Question:
'''
<div class="header">
<img src="logo.png" id="logo">
<div class="headerText">
<span>WYJATKOWA PIOSENKA NA URODZINY</span>
</div>
</div>
'''
I have a problem. I would like to justify the '<span>' to right.
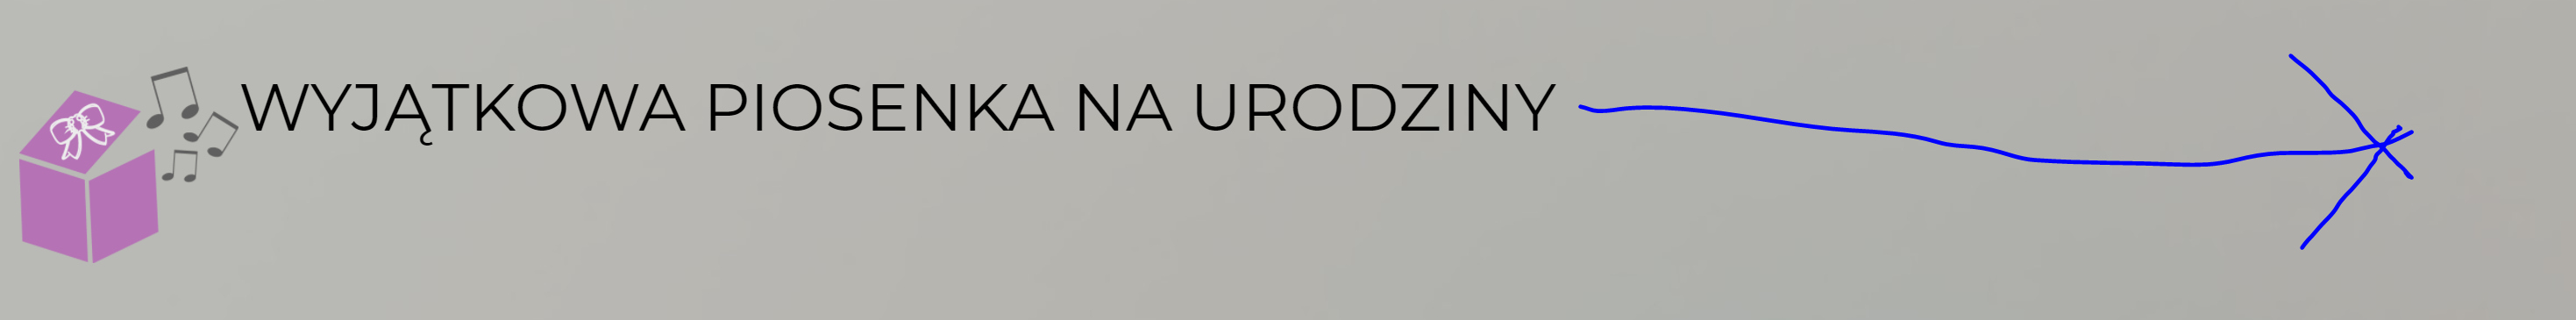
Answer: Here the problem with 'float:right' is that it creates a new line if the preceding sibling is a block element or the element itself has no space to fit in, like the text. But text can break to a newline if necessary.
And here comes the use of 'display:flex;'.
With flex, you are creating columns of its children, which is similar to 'float:left' by using 'flex-direction:row' on the parent element. And in case you need an element to float right, just give it a 'margin-left:auto;'
'''
.header {
display: flex;
flex-direction: row;
}
.headerText {
margin-left: auto;
}
img {
height: 50px;
width: 50px;
object-fit: cover;
}
'''
'''
<div class="header">
<img src="http://novaservis.info/wp-content/uploads/2017/12/small-cute-dog-breeds-that-stay-smallbest-25-types-of-small-dogs-ideas-on-pinterest-types-of-dogs-exciting.jpg" id="logo" />
<div class="headerText">
<span>WYJATKOWA PIOSENKA NA URODZINY</span>
</div>
</div>
'''